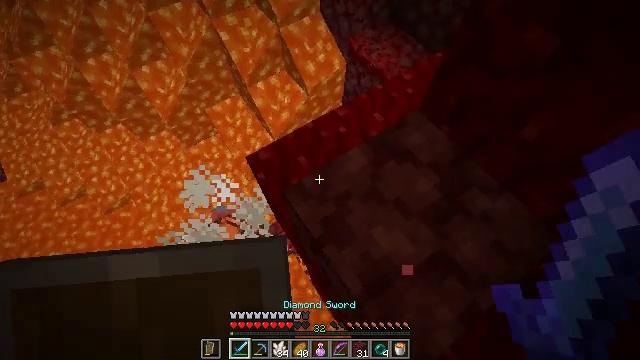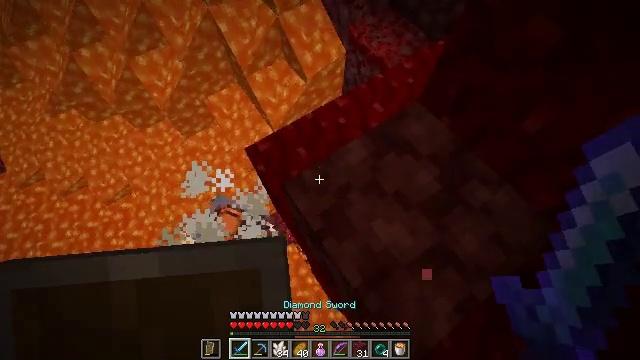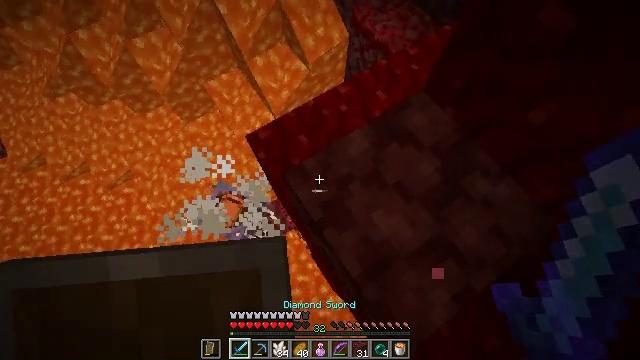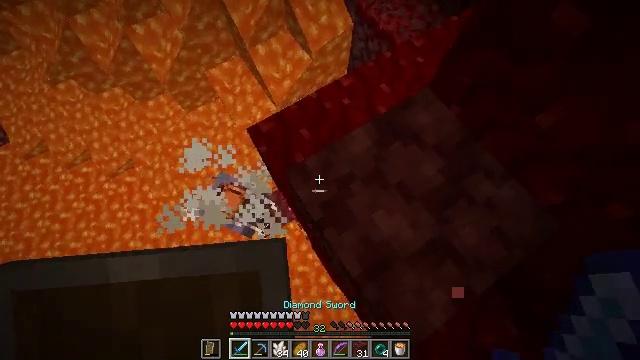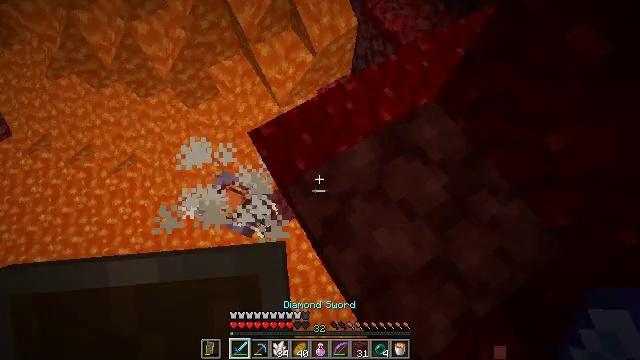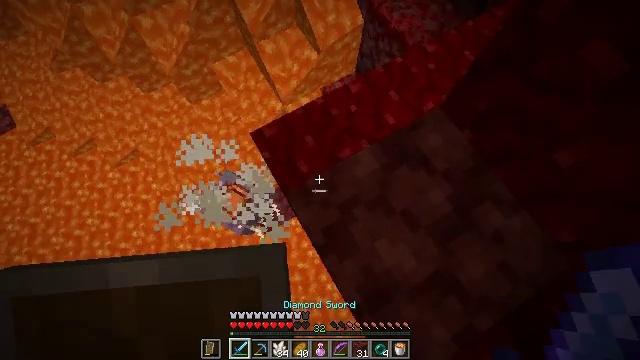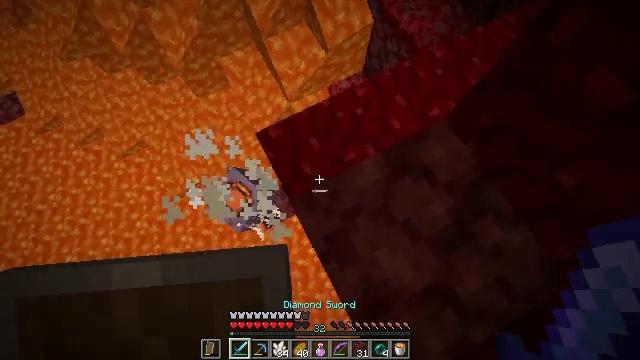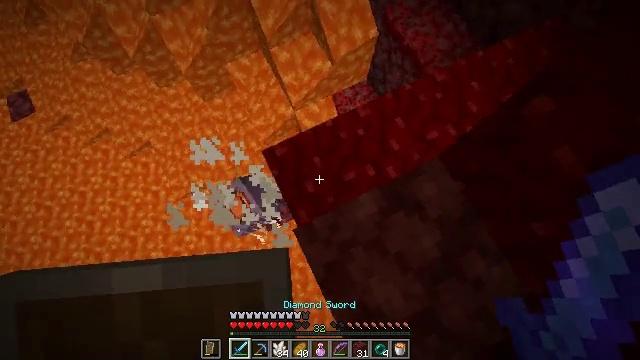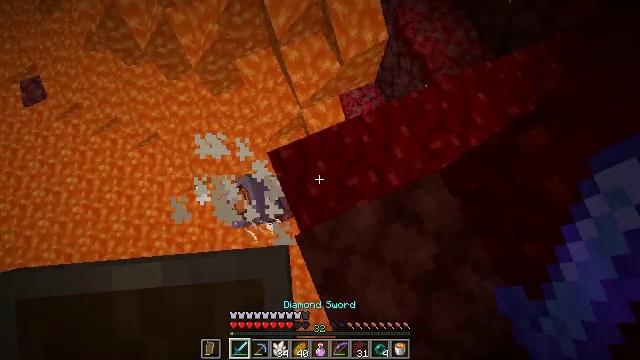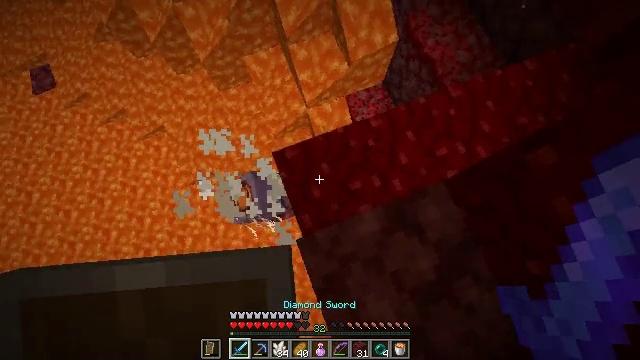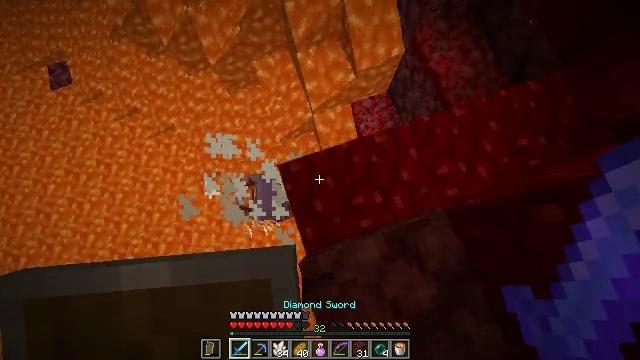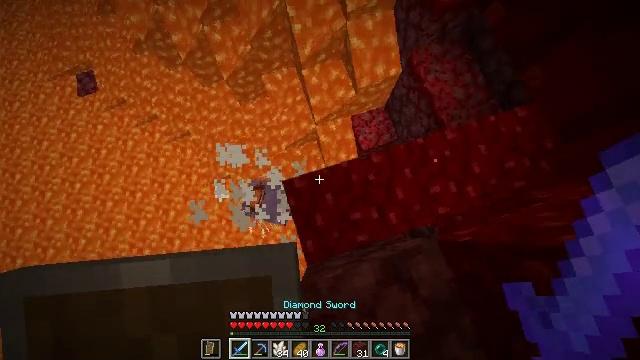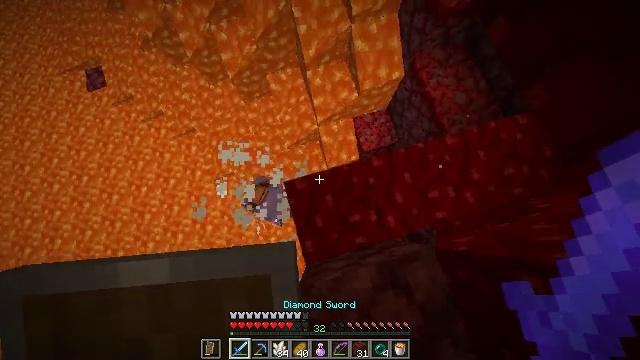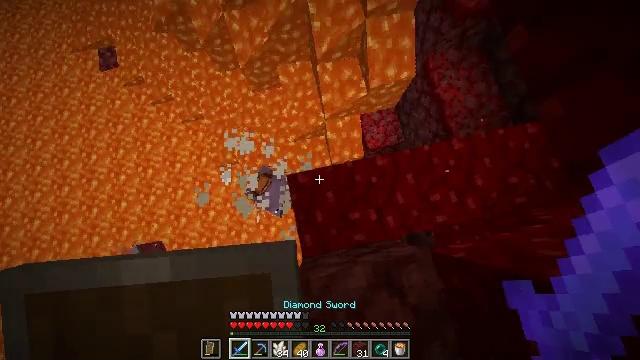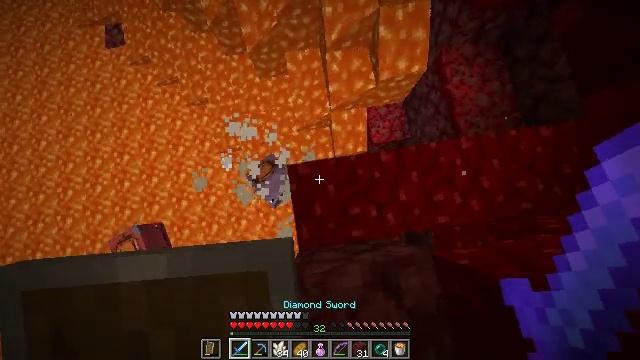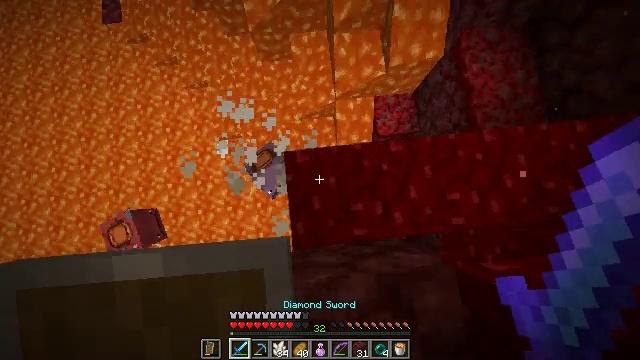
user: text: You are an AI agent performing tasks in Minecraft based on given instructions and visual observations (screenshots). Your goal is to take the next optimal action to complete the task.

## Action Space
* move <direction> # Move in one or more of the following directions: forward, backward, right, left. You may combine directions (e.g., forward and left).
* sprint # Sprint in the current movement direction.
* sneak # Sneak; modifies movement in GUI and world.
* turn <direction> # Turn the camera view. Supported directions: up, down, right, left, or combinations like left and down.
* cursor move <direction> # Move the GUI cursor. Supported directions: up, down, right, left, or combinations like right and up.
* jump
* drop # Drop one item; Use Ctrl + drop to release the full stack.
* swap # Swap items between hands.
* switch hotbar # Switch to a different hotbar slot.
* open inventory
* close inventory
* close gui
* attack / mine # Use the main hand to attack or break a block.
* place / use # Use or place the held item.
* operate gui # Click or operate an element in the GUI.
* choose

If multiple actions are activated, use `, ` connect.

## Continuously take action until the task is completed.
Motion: motion action
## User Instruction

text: Harvest nether wart blocks for resources.
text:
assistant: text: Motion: move forward, sneak, turn down
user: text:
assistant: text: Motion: move forward, sneak, turn down
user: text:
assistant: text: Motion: move forward, sneak, turn down
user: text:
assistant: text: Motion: move forward, sneak, turn left
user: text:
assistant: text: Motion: move forward, turn left
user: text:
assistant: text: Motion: move forward, turn left
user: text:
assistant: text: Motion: turn left
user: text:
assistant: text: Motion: turn left
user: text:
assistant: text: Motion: move forward, turn left
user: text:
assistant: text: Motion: move forward, turn left
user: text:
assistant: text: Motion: turn left
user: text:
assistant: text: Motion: turn left
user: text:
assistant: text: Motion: turn left and down
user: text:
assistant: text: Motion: turn left and down
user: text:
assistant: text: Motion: sneak, turn left and down
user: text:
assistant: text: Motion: sneak, turn down
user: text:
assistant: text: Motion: sneak
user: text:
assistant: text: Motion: sneak, turn down
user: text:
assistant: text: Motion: sneak
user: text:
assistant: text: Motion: sneak
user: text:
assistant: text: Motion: sneak
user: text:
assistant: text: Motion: sneak
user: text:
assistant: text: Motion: sneak
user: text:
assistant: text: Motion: sneak
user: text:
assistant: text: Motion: sneak, attack / mine
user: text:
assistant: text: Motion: sneak, attack / mine
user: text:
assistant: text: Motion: sneak, attack / mine
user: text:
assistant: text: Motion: sneak, attack / mine
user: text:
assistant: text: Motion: sneak, turn right, attack / mine
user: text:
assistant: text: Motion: sneak, turn right and up, attack / mine